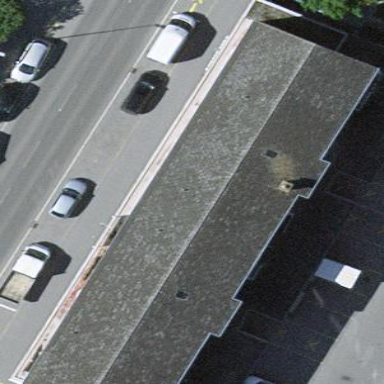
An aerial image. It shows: View of roof of building.